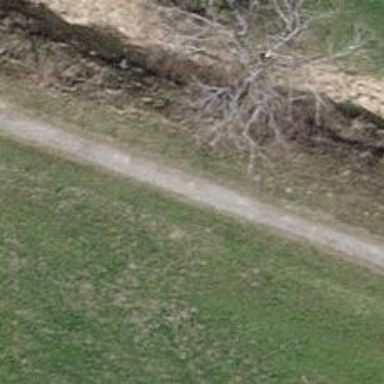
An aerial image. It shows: Footway with fine gravel surface.